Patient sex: M
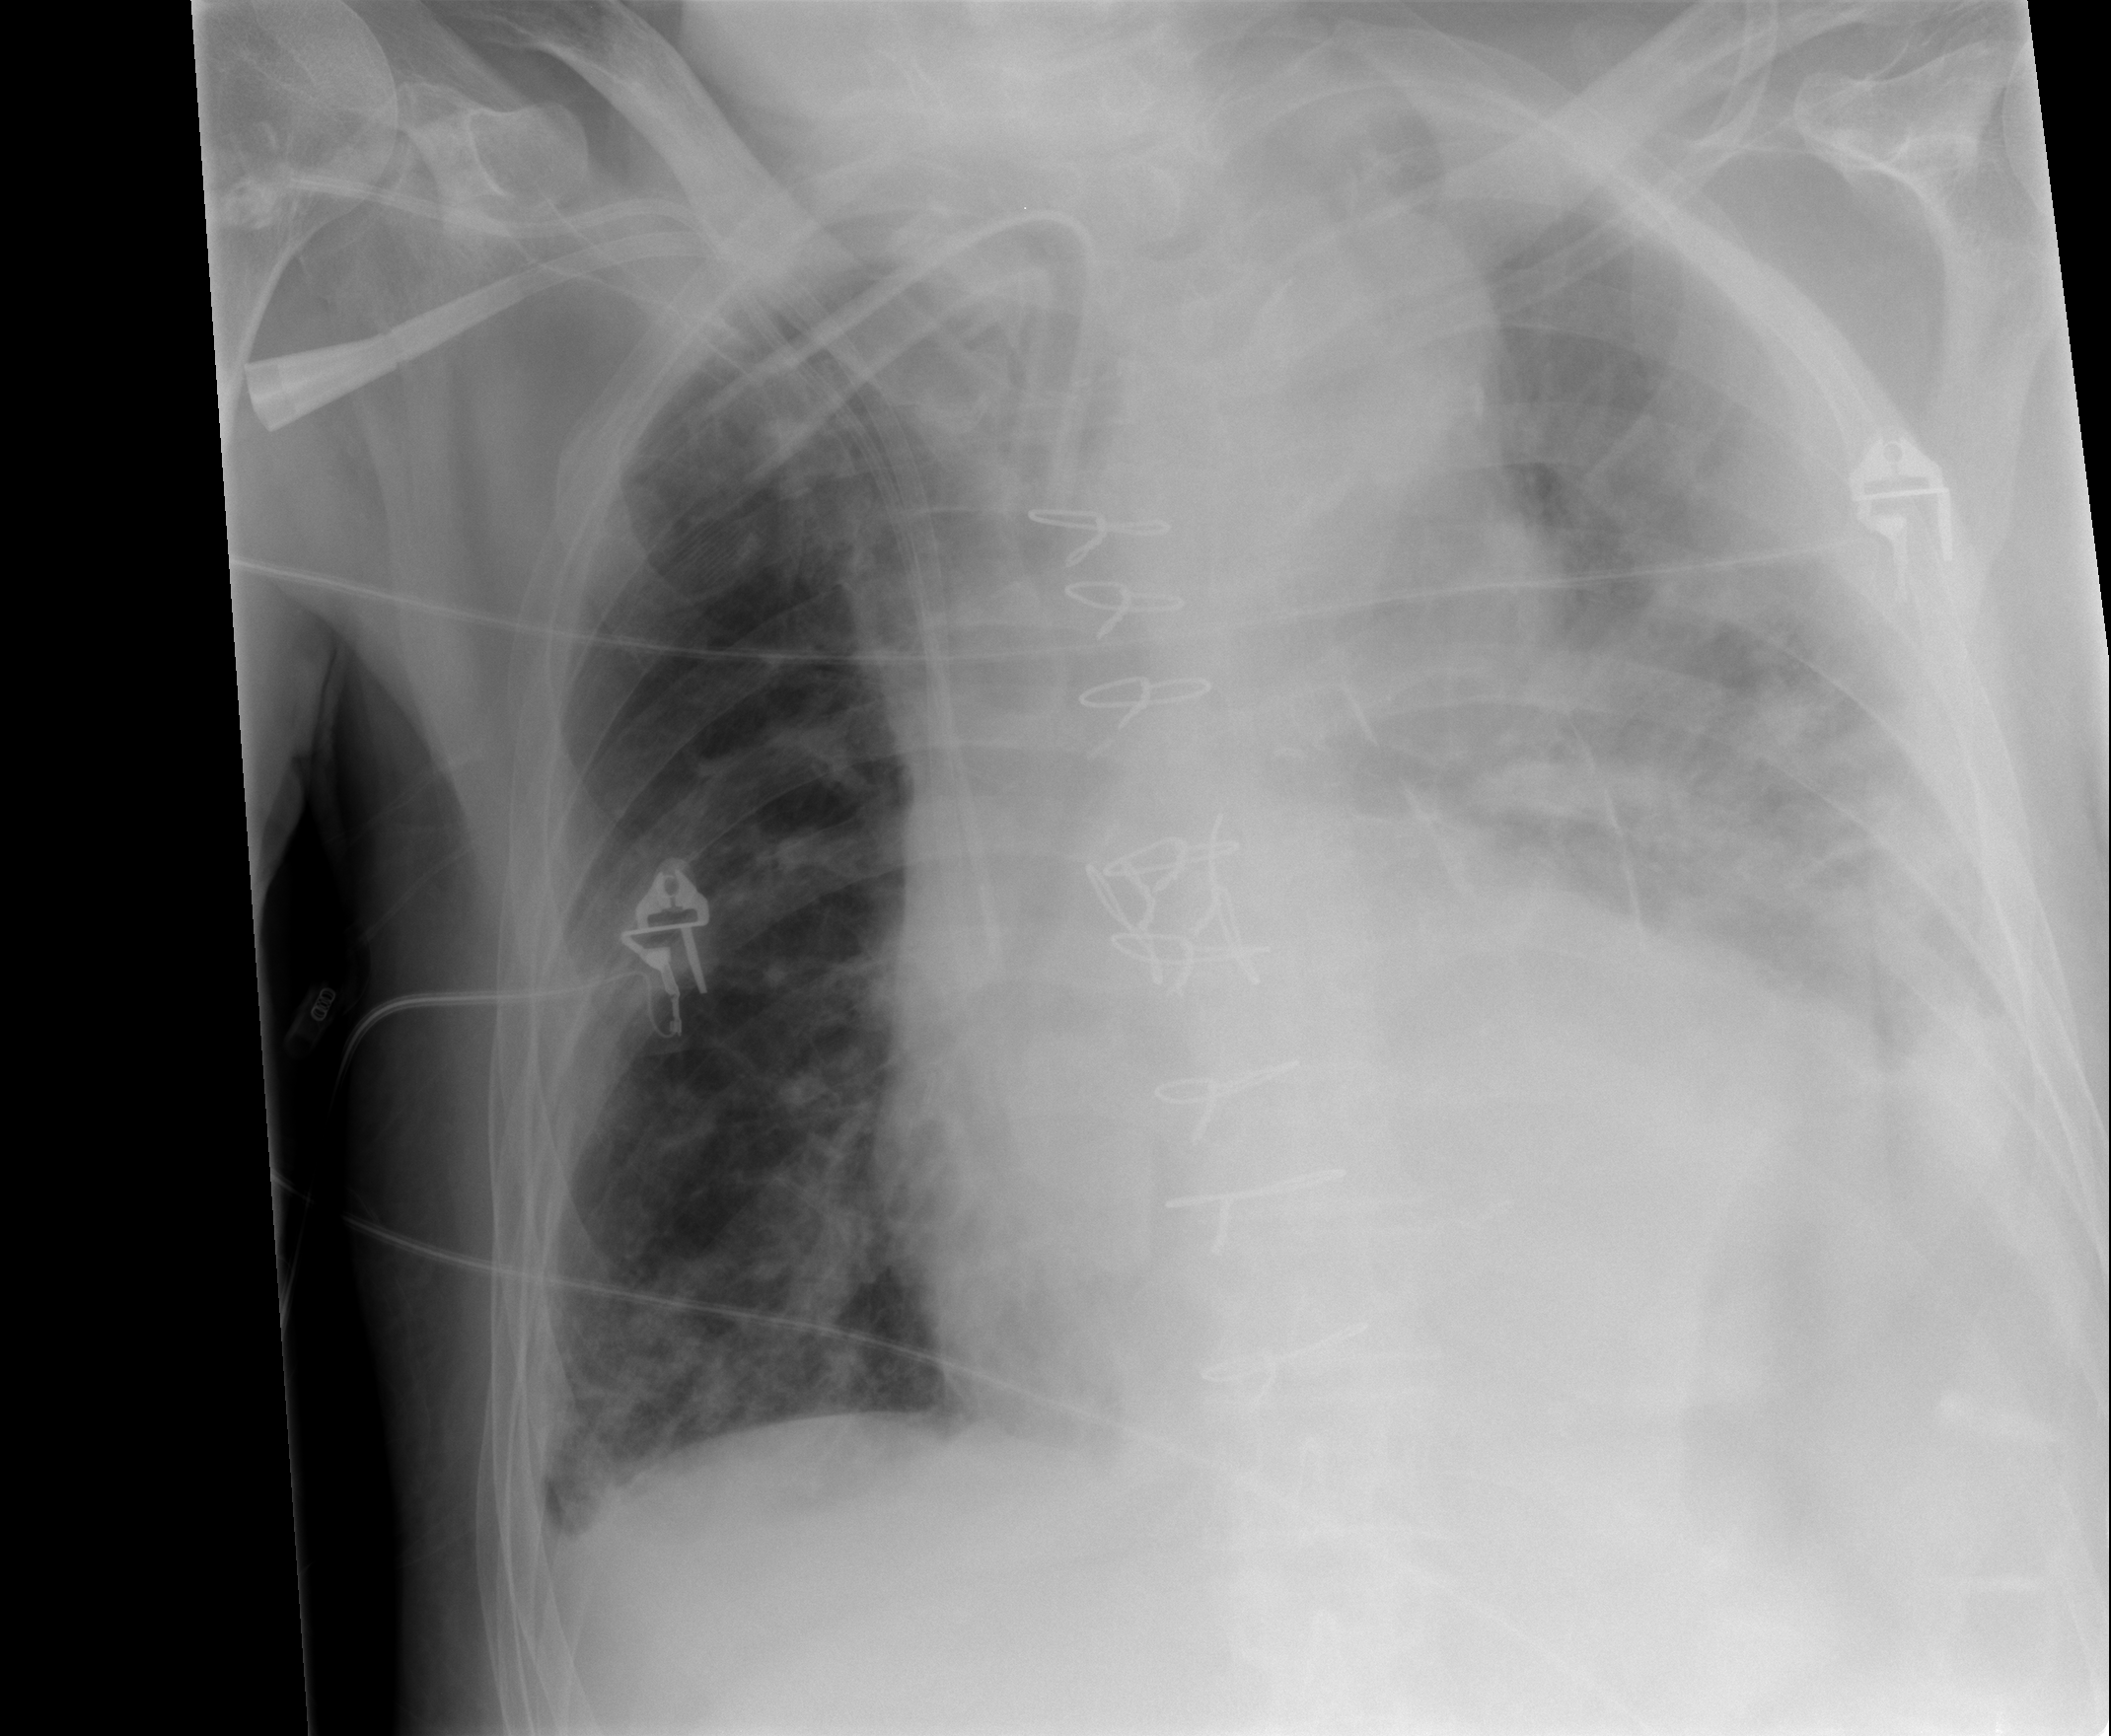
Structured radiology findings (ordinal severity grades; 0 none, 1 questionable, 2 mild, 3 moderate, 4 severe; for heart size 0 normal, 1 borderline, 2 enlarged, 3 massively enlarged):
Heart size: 2
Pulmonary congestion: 2
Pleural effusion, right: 2
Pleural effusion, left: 3
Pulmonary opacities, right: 0
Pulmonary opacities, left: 2
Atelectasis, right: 2
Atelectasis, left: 3